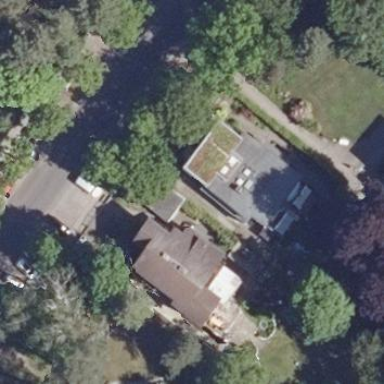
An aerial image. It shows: Building with flat roof.